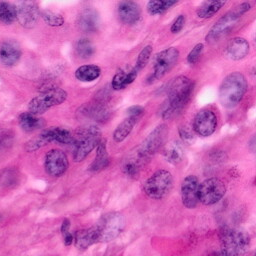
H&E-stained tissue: Pancreatic